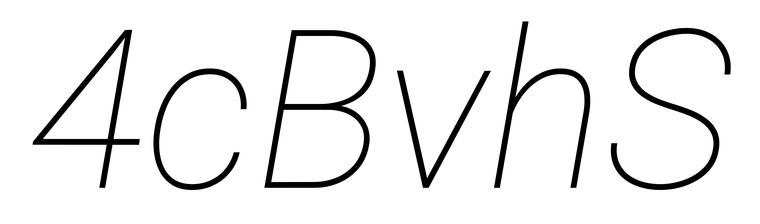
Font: Roboto-Italic_Thin_Italic